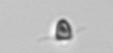
Label: Pyramimonas